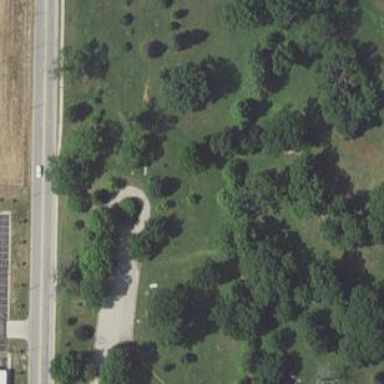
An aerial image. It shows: Disc golf tee area.